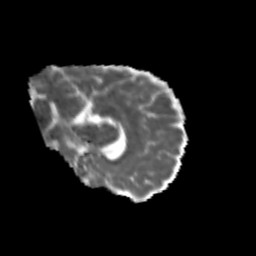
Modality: MD
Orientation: sagittal
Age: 28
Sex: female
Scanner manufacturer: siemens
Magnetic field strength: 3 T
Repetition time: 3.5 s
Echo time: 0.113 s